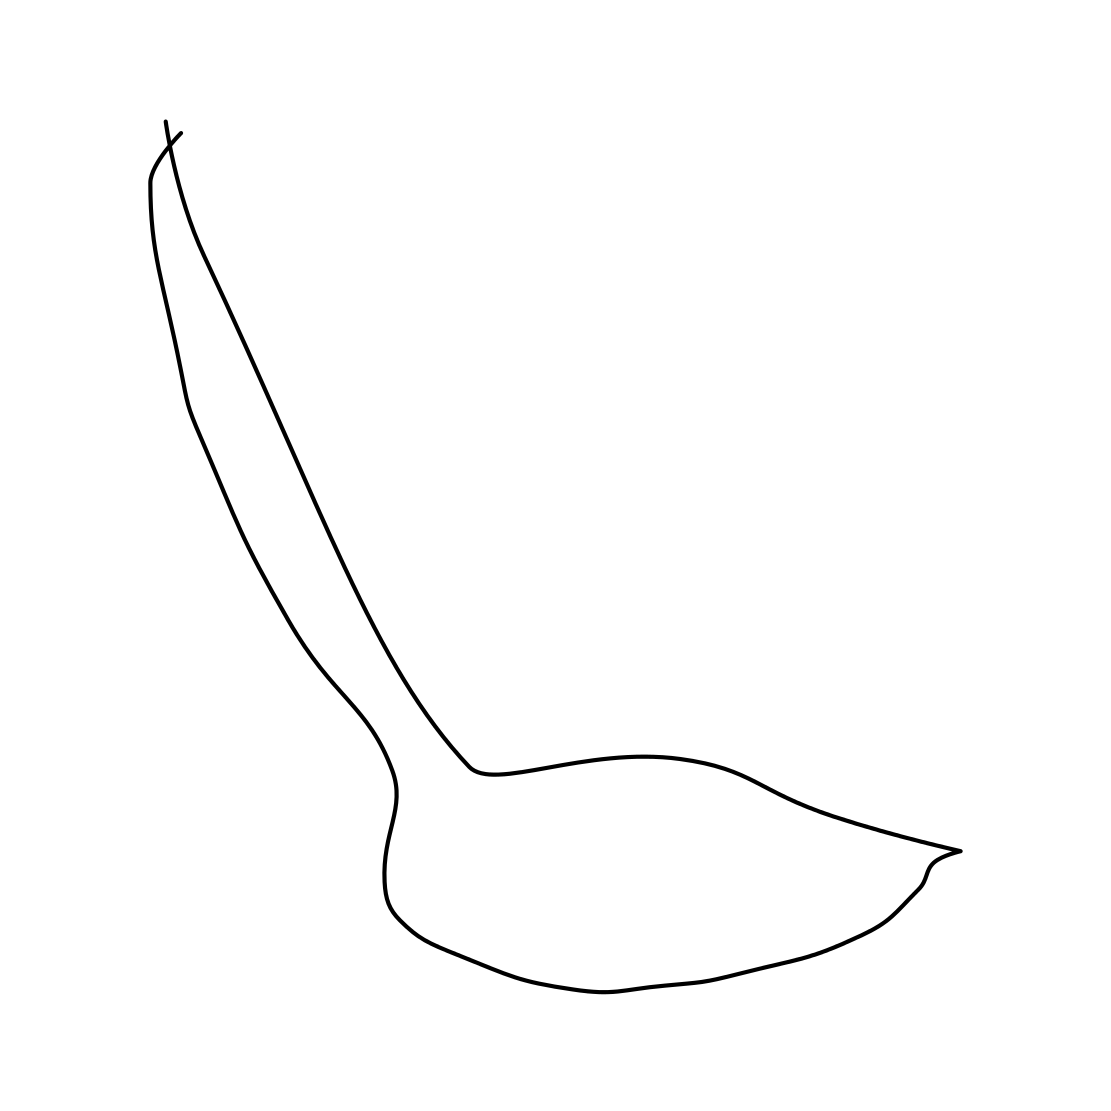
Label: shovel